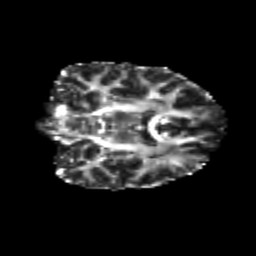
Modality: FA
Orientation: coronal
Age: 23
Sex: female
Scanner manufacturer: siemens
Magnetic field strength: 3 T
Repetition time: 3.5 s
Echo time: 0.104 s